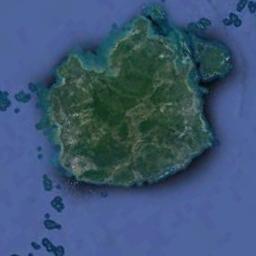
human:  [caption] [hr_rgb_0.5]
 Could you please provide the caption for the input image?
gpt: There are many trees on the island .

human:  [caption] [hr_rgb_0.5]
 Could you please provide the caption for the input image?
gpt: The island is surrounded by sea .

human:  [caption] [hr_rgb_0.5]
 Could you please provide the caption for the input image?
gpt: A big island and some small islands haves rugged terrain and dense vegetation and the waters around the islands is light blue .

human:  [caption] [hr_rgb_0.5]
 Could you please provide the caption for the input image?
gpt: The island, Which is approximately square in shape, Is surrounded by blue sea water  There are lush green plants on the island, And there are many small islands next to it .

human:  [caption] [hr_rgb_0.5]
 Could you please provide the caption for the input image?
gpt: The green island with some reefs beside is on a blue sea .